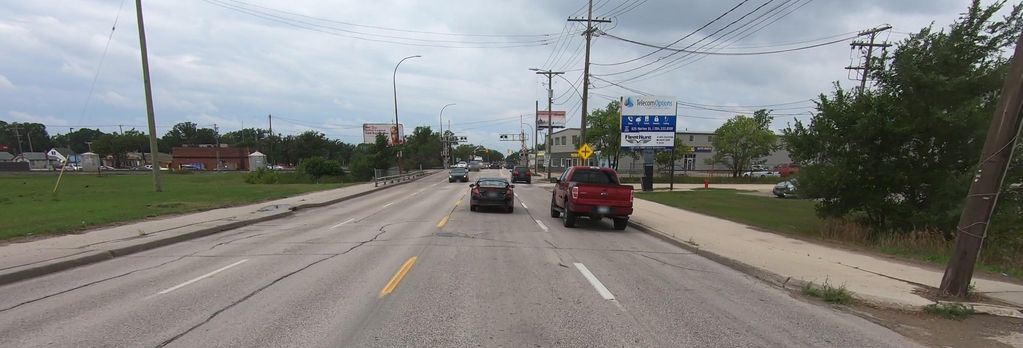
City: winnipeg